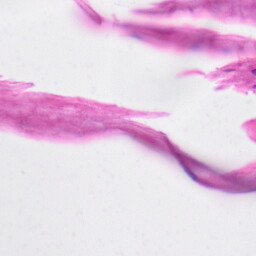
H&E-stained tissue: Skin